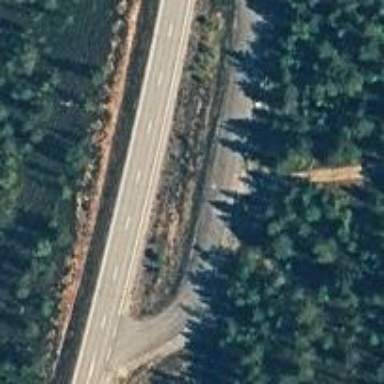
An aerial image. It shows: Asphalt road leading to rest area.